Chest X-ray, PA view. Patient: 41 years old, sex M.
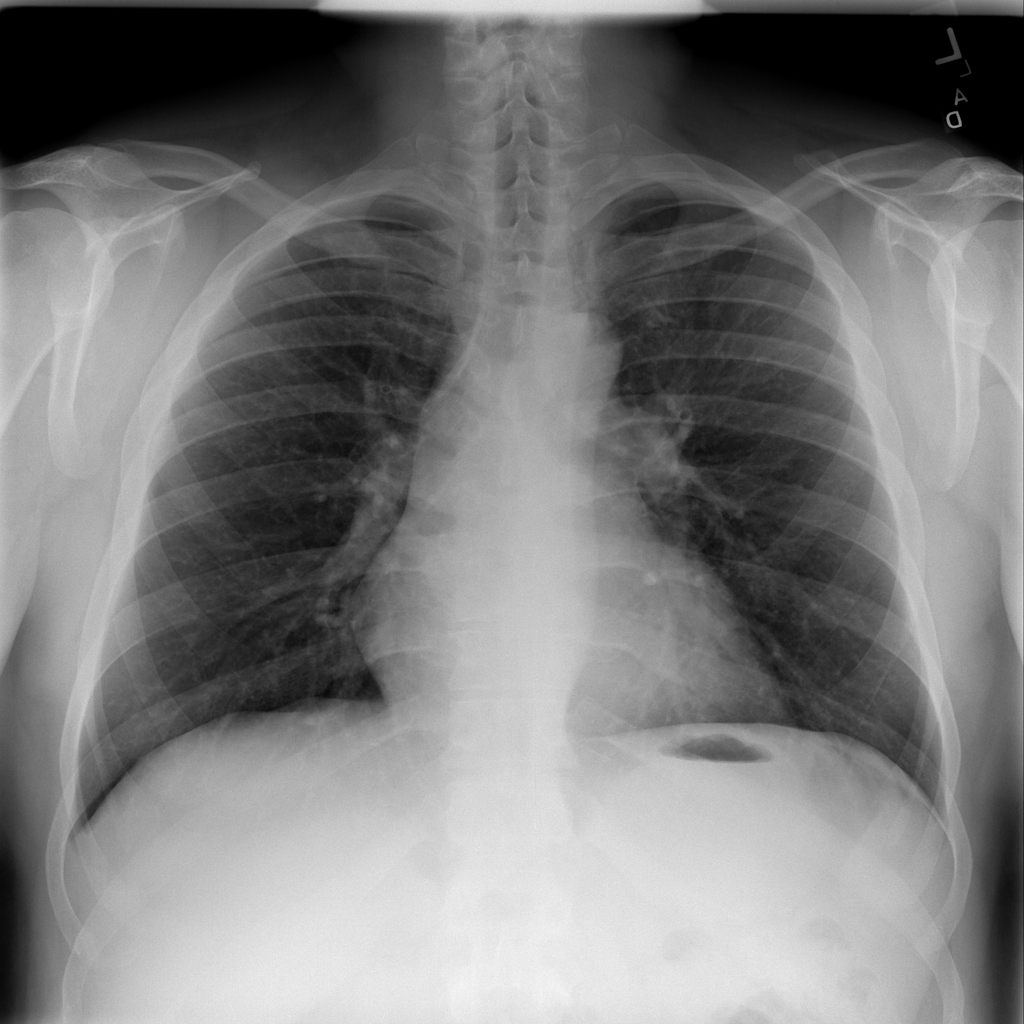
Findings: No Finding